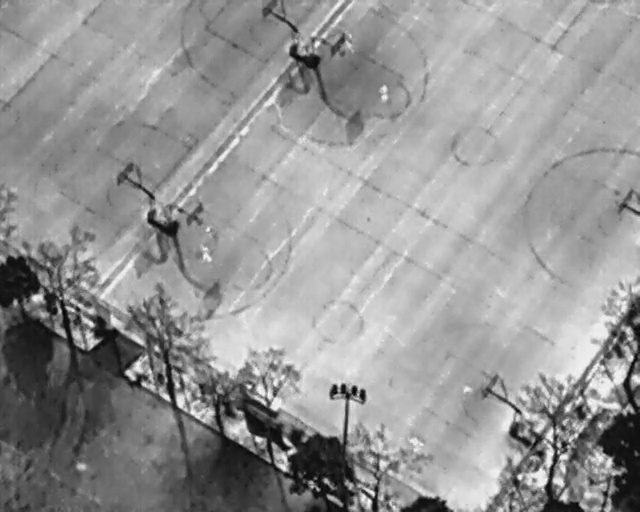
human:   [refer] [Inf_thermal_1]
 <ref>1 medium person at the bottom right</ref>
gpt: <box>[[71, 74, 73, 77, 2]]</box>